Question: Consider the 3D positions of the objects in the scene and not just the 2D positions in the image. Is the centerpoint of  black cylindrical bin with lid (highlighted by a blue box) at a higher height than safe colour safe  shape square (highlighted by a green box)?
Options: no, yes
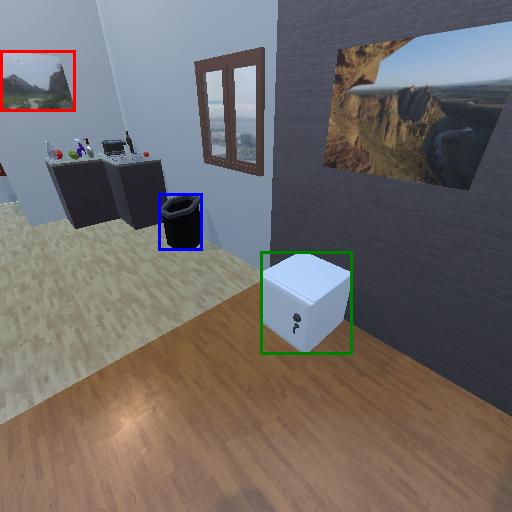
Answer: no